Question: I want to submit my application to appstore.
I saw this screen shot

So what is ${PRODUCT_NAME:rfc1034identifier}
Is it the name of the executable?
Is there a way to change it?
Should I just hardcode the ${PRODUCT_NAME:rfc1034identifier} and put actual product name?
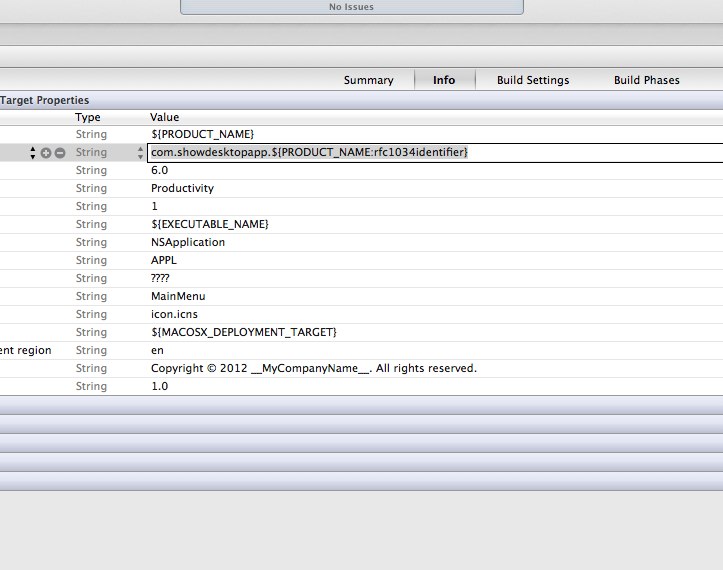
Answer: I believe you're correct that "product" is the executable name, but even if it isn't you won't have any problem with hard coding your bundle ID, I always do this. (true or not) I feel like it makes the process more fool proof.
It seems like this is automatically set to the name of the project.